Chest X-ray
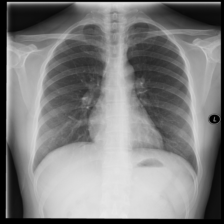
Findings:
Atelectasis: negative
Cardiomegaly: negative
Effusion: negative
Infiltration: negative
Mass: negative
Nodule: negative
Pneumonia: negative
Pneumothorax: negative
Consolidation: negative
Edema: negative
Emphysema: negative
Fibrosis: negative
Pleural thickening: negative
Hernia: negative